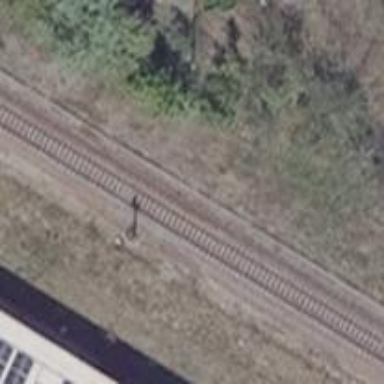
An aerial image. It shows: Light railway signal with repeated crossing indication.